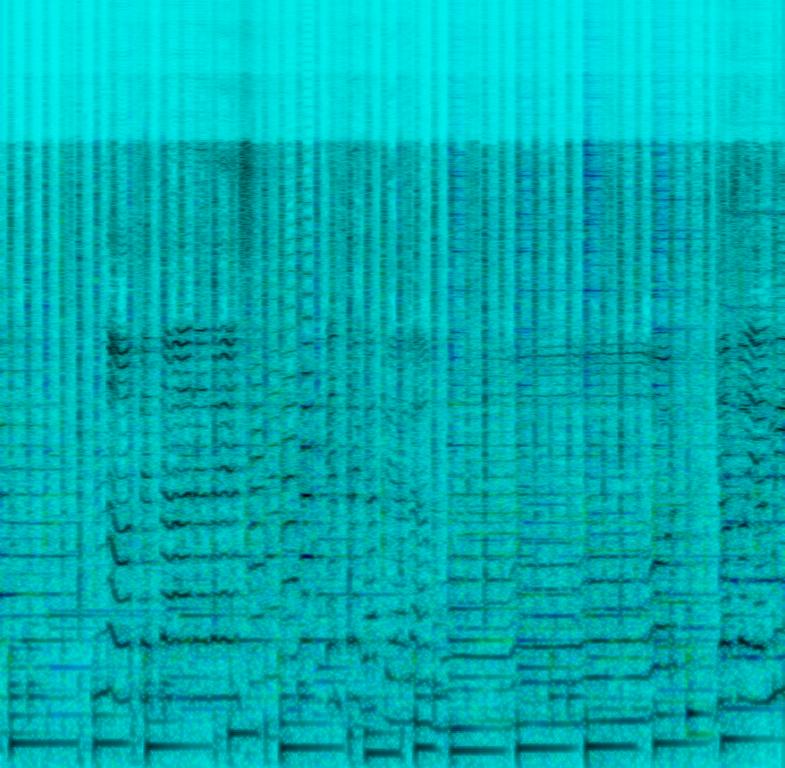
A male singer sings this Latin melody. The song is medium tempo with a groovy Latin percussive rhythm, keyboard accompaniment, brass band harmony and a groovy bass line. The song is romantic and emotional. The song is a salsa dance hit, but has poor audio quality issues..